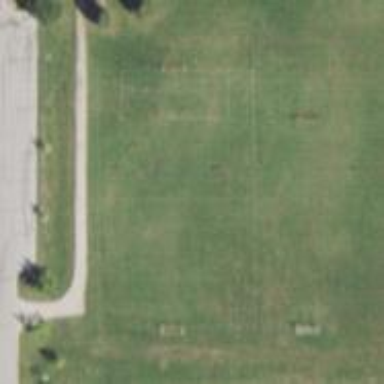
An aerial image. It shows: Soccer pitch with grass surface for leisure land.